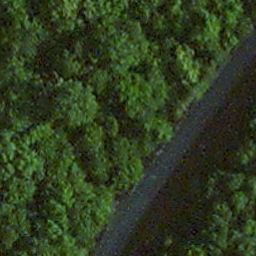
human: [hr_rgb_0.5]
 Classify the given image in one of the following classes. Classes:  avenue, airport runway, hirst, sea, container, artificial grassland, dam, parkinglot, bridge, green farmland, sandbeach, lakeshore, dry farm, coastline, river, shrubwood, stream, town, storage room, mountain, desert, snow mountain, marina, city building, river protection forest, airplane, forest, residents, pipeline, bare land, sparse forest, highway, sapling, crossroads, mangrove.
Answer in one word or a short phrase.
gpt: avenue